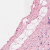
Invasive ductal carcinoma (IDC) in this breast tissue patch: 0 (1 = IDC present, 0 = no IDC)